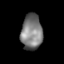
Tissue: skin
Cell type: Fibroblasts
Senescence score: 0.9151
Nuclear area (px): 733
Mean DAPI intensity: 124.757